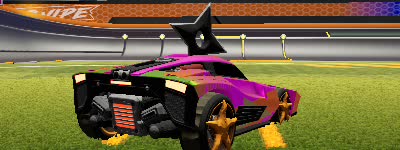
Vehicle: breakout